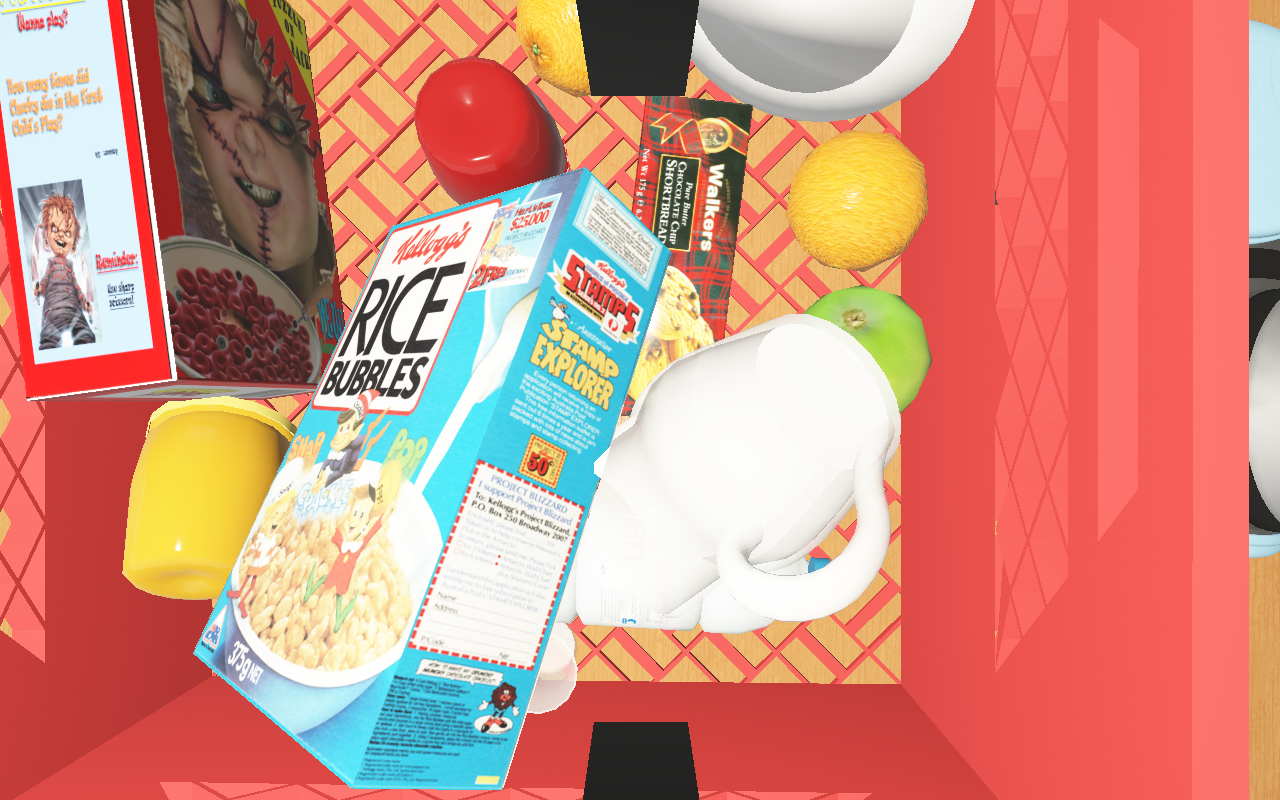
Objects in the scene:
water bottle
apple
orange
plate
glass
jam jar
cereal box
cereal box